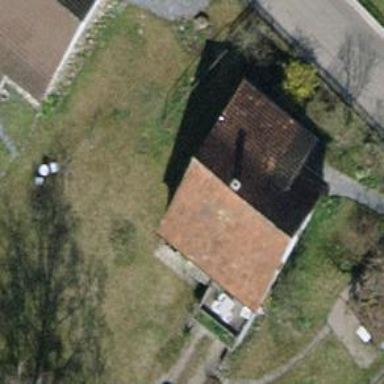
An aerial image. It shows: Detached building with hipped roof.